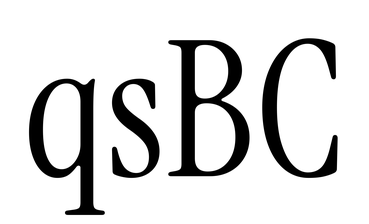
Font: InstrumentSerif-Regular